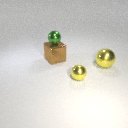
large brown metal cube to the left of large yellow metal sphere